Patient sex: M
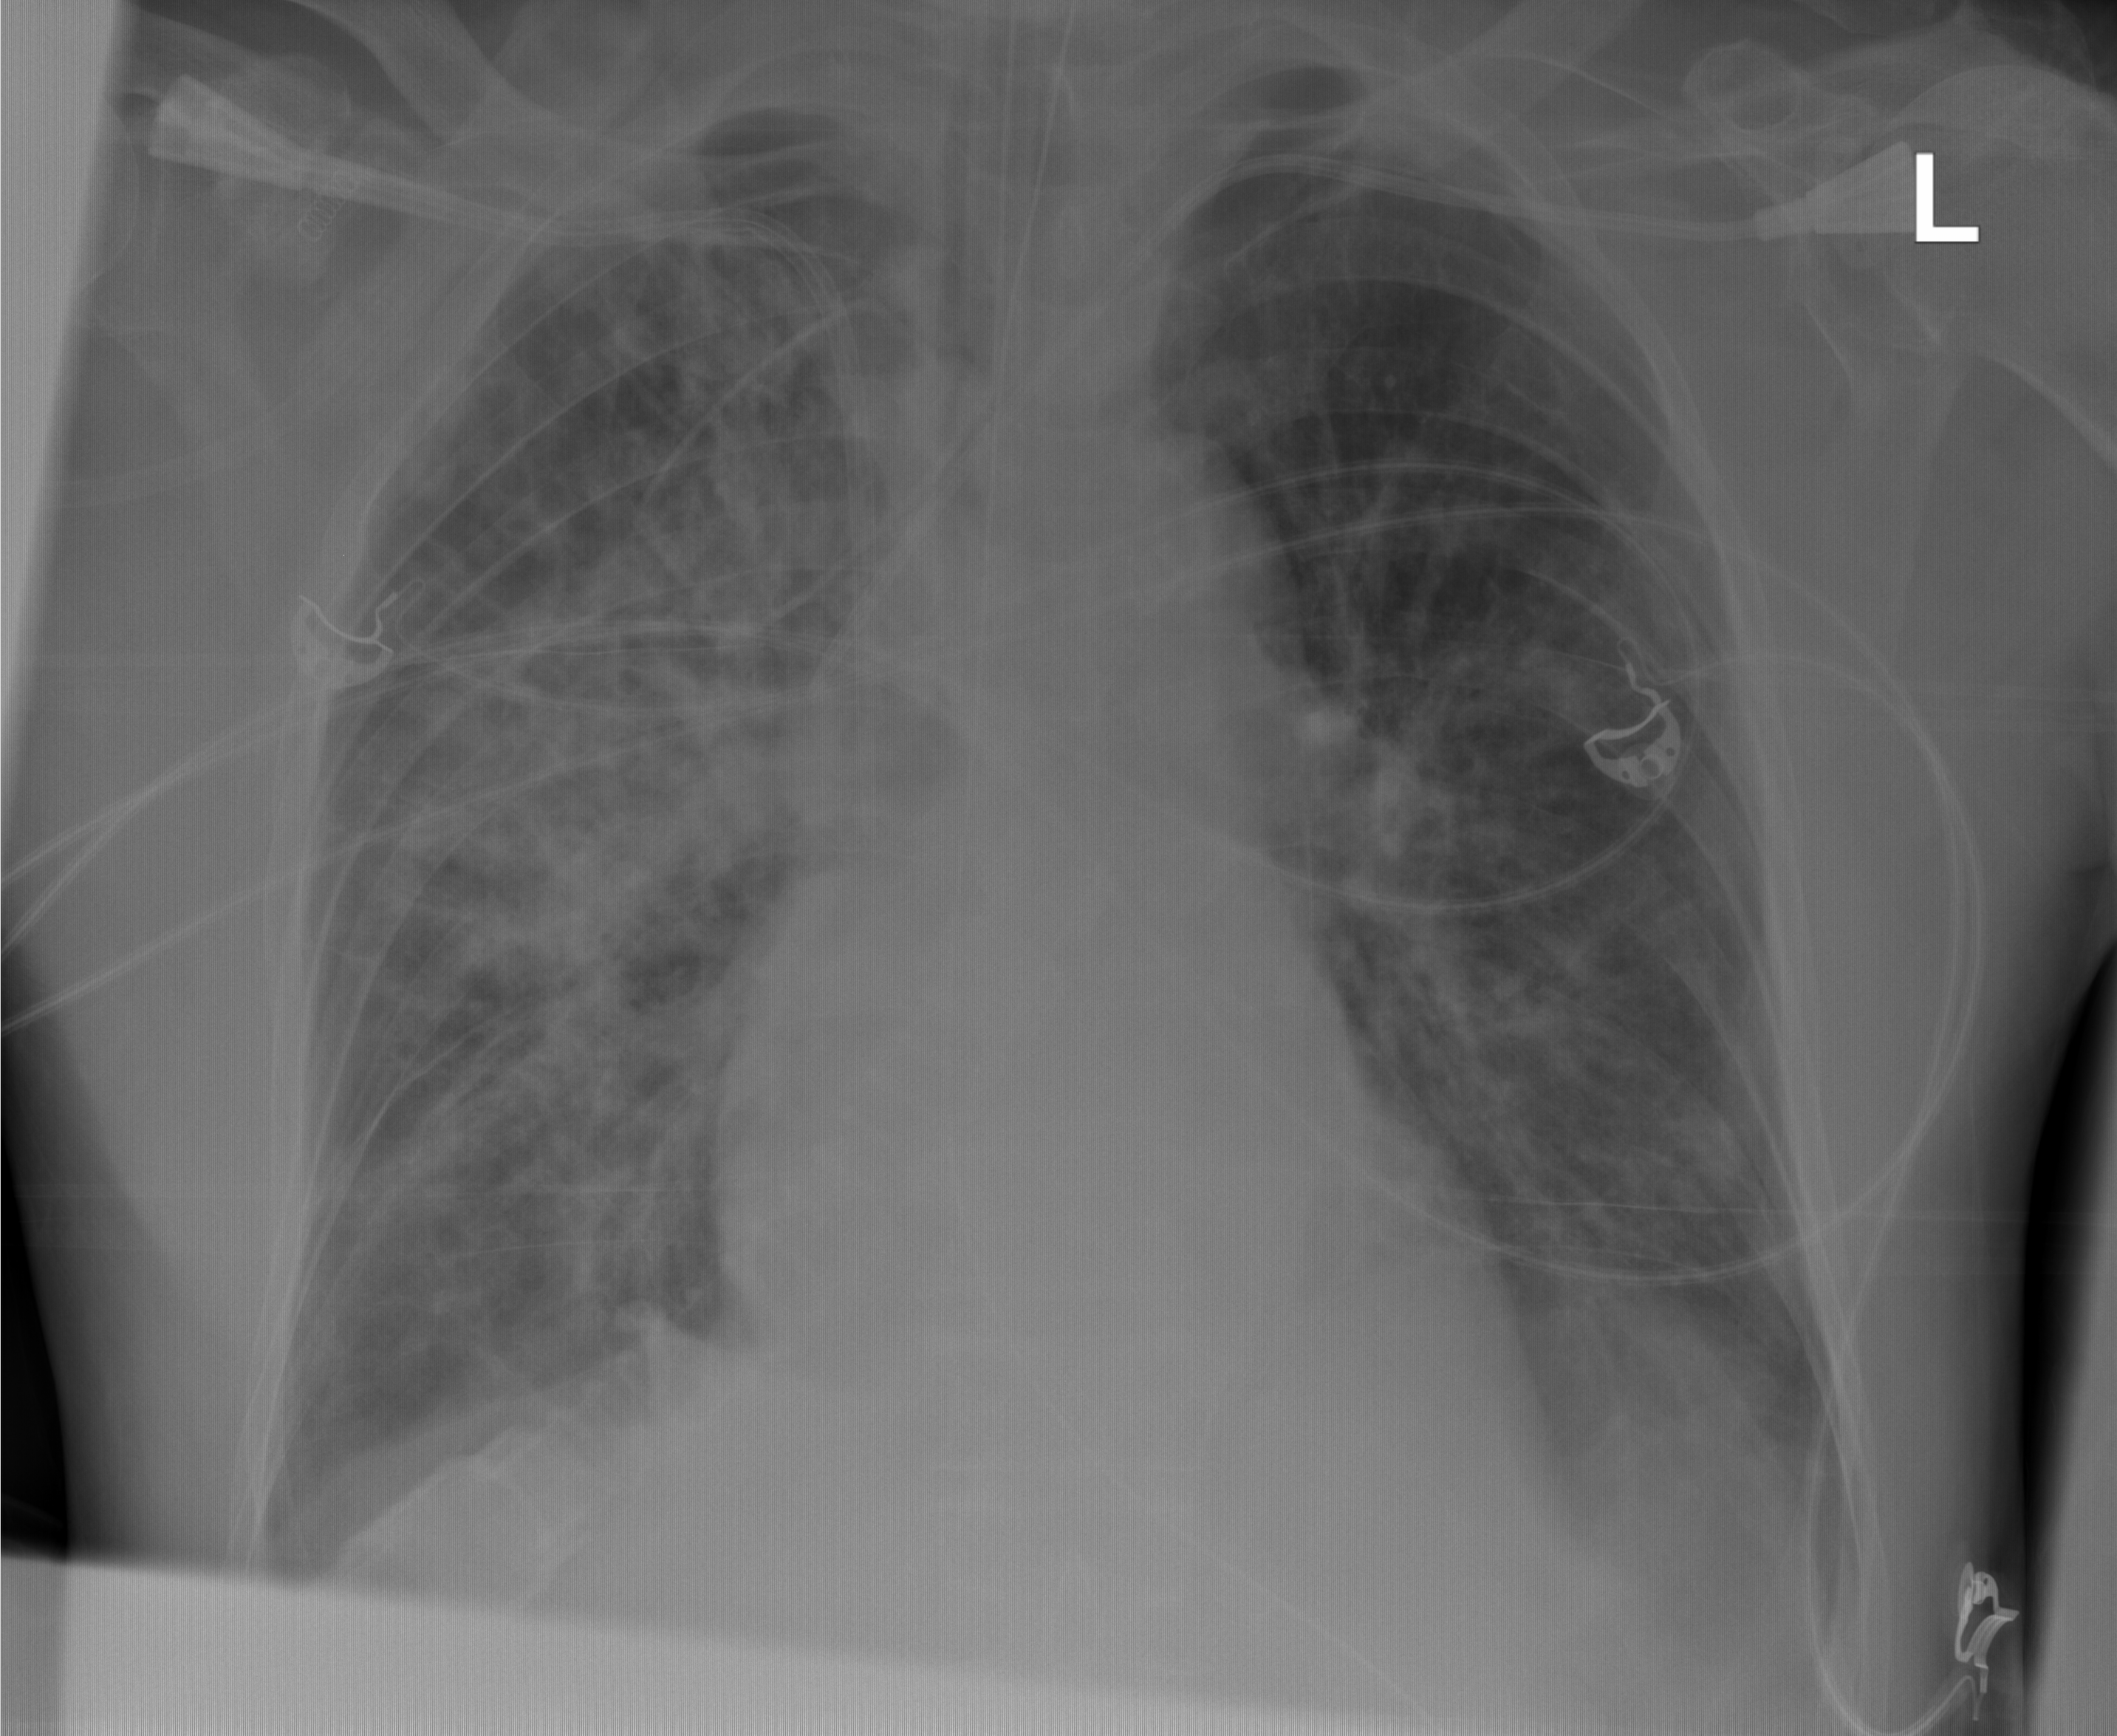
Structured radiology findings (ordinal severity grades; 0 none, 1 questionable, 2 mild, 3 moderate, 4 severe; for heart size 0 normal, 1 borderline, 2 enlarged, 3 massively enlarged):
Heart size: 0
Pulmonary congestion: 2
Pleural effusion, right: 0
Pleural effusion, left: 0
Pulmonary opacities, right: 3
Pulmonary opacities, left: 2
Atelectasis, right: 2
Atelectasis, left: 2